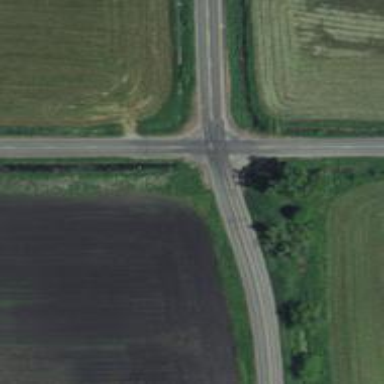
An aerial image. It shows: Stop road.